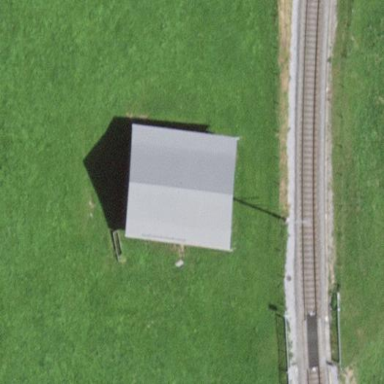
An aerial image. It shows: Gabled roof on farm auxiliary building.